Question: I am developing an ios app using phone gap.I want to include a tab bar in my app.For that purpose I have included the following code
'''
<div data-role="navbar" class="tabmenu1" data-dividertheme="b" >
<ul>
<li><a href="#">One</a></li>
<li><a href="#">Two</a></li>
<li><a href="#">Three</a></li>
<li><a href="#">Four</a></li>
<li><a href="#">Five</a></li>
</ul>
</div>
'''
A tab bar appeared with a separator for each item. Is it possible to remove that separator,so that the tab bar will looks exactly like ios default tab bar.

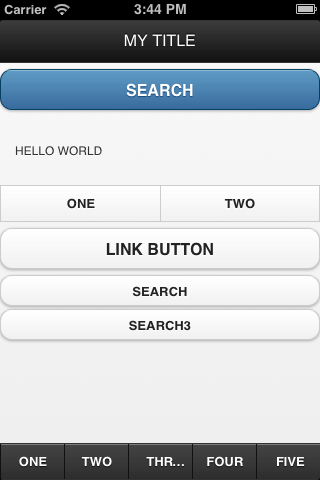
Answer: Working example: <URL>
'''
.ui-navbar li .ui-btn .ui-btn-inner, .ui-navbar li .ui-btn {
border: 0 solid red !important;
}
'''